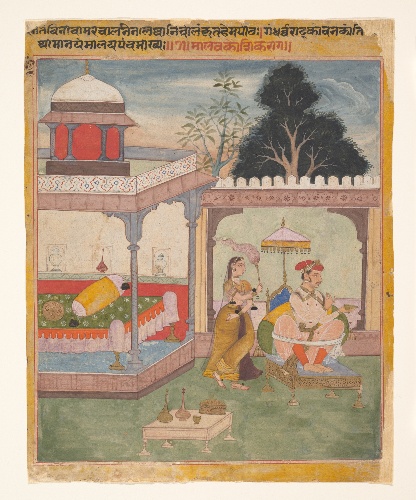
Date: early 17th century
Object type: Folio
Classification: Paintings
Medium: Ink, opaque watercolor, and gold on paper
Culture: India (Rajasthan, Amber?)
Dimensions: Image: 8 5/8 x 7 3/8 in. (21.9 x 18.7 cm)
Department: Asian Art
Credit line: Gift of Cynthia Hazen Polsky, 1987
Accession year: 1987
Repository: Metropolitan Museum of Art, New York, NY
Tags: Men|Women|Beds